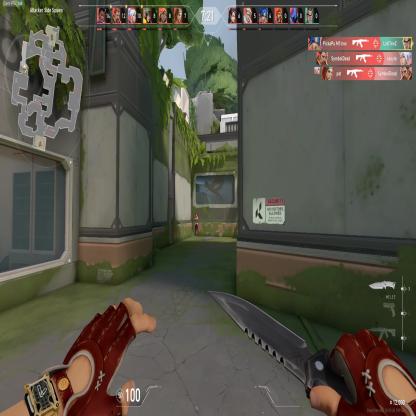
Label: enemy